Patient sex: F
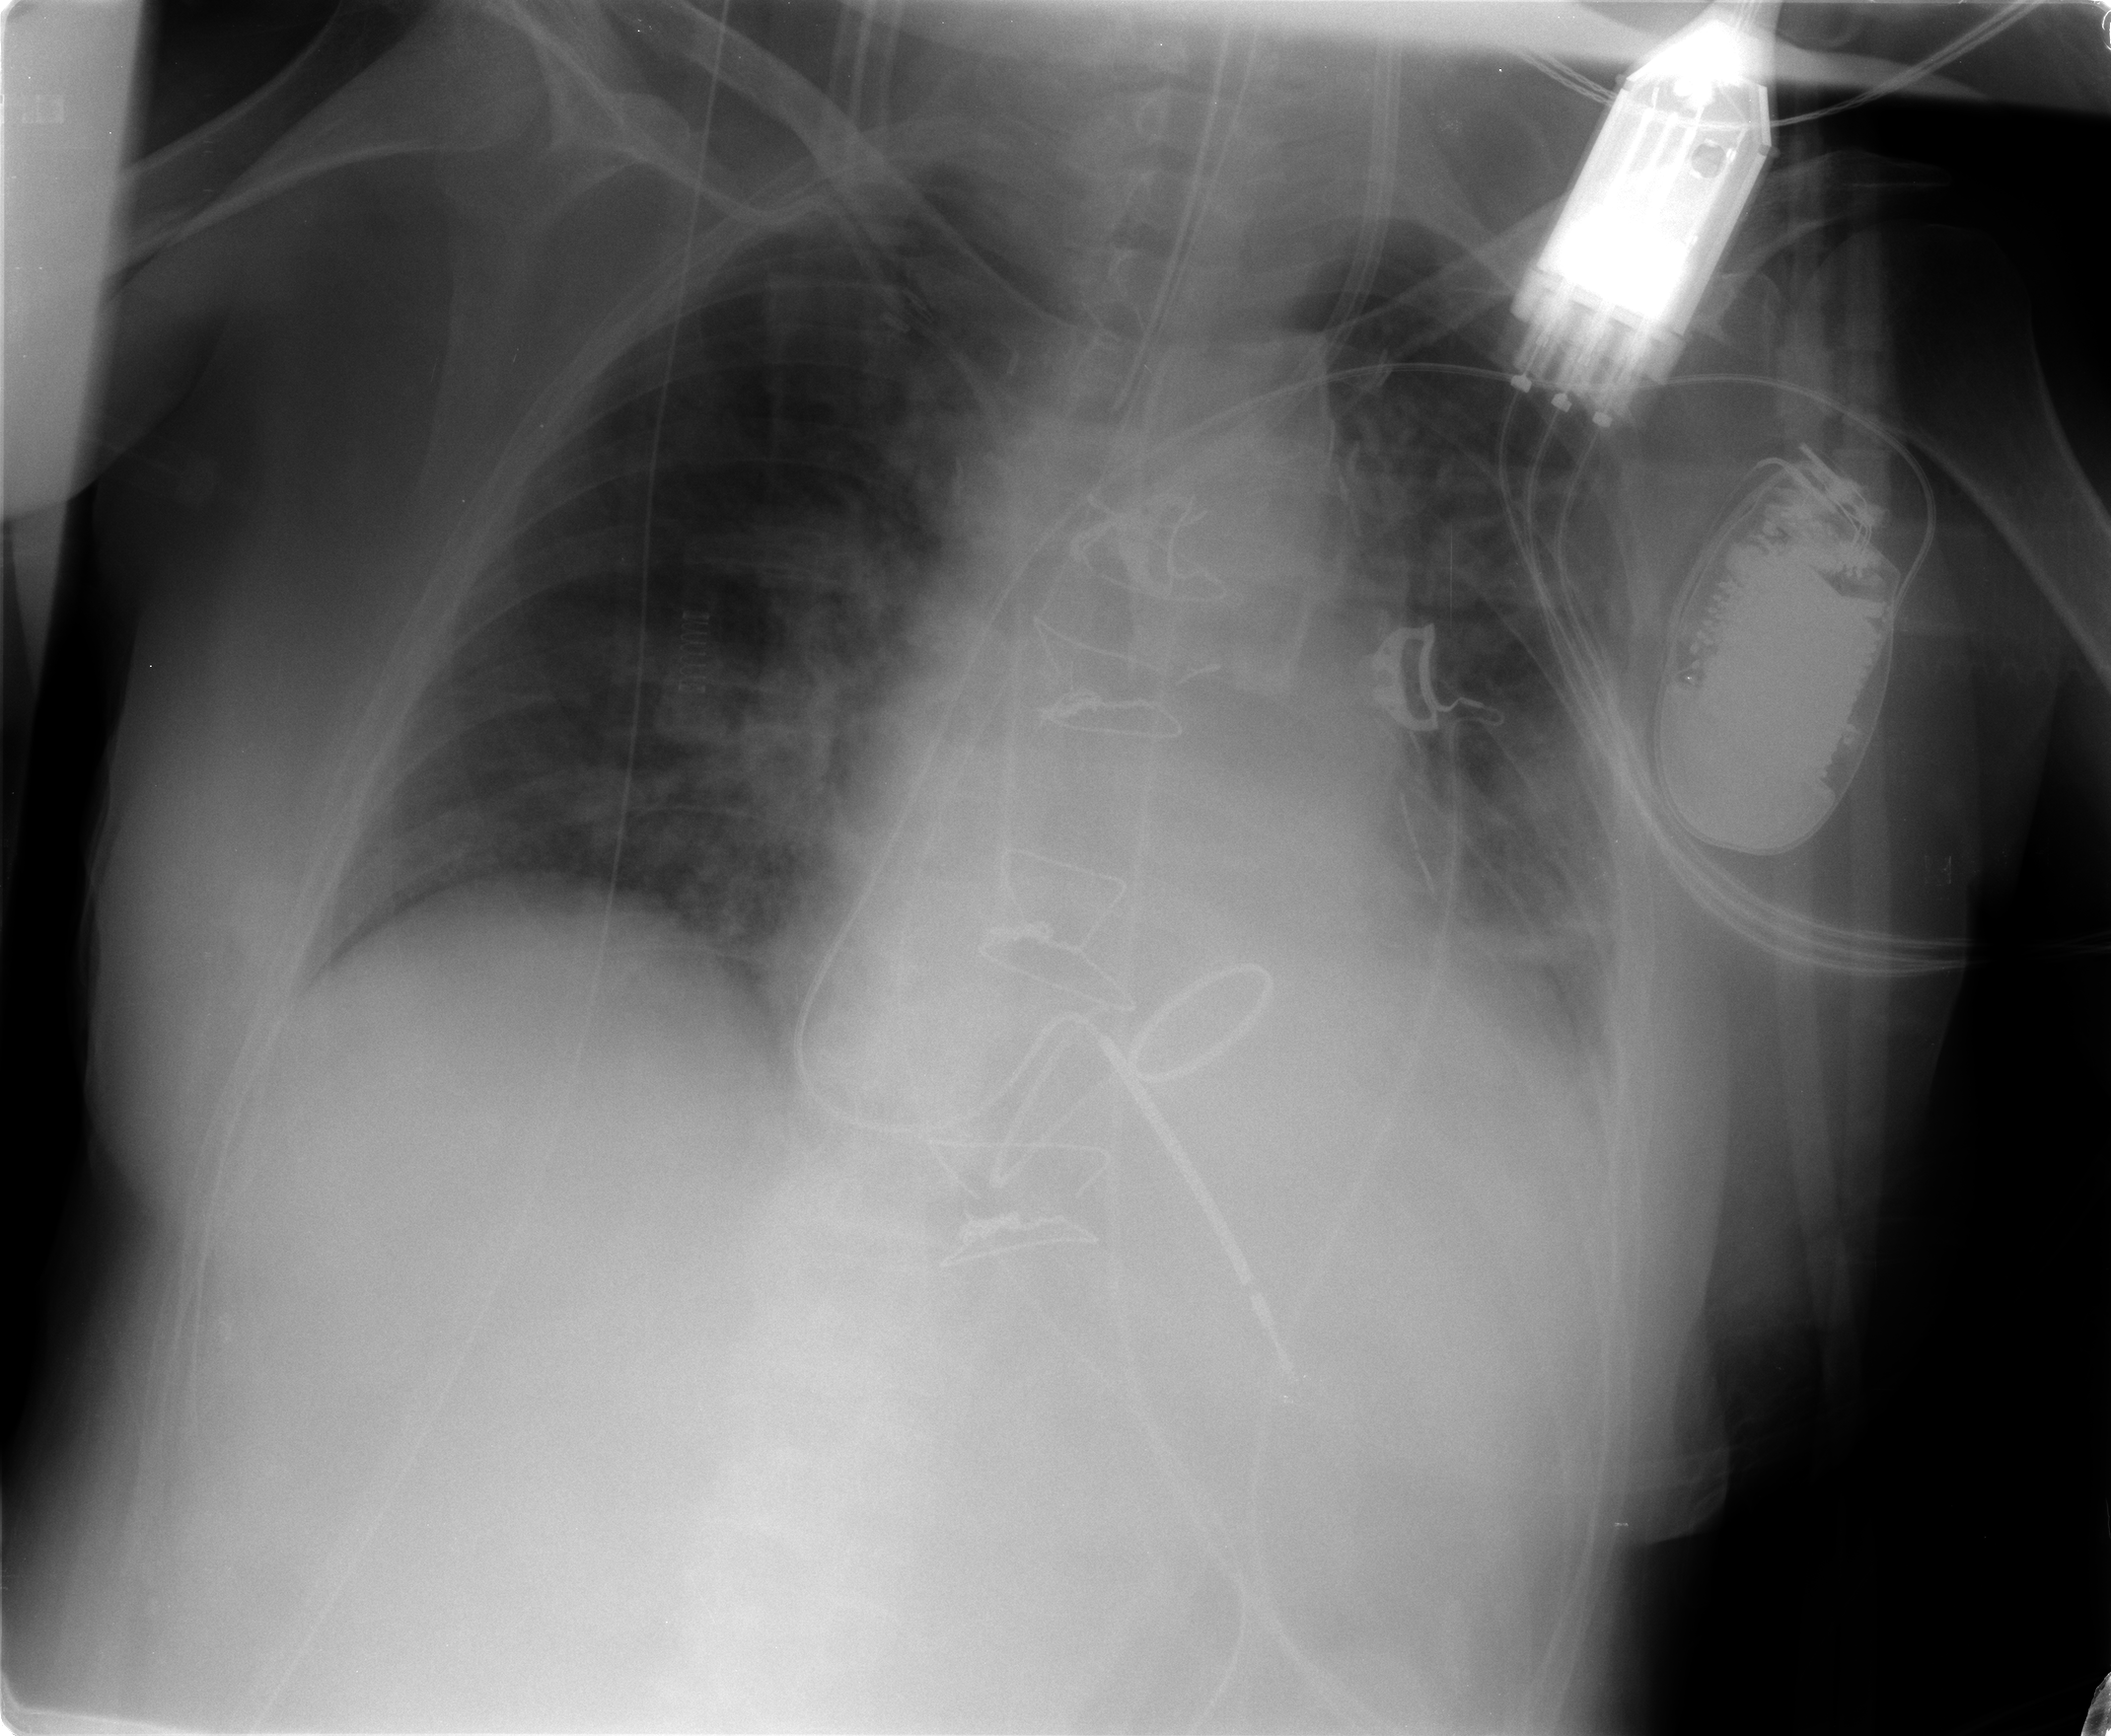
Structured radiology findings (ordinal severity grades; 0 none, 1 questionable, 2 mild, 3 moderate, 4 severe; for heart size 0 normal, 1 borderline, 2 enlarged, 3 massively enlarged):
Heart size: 1
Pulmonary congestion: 2
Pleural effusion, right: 0
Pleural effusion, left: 2
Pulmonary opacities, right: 2
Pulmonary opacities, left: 2
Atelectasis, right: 1
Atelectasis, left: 2